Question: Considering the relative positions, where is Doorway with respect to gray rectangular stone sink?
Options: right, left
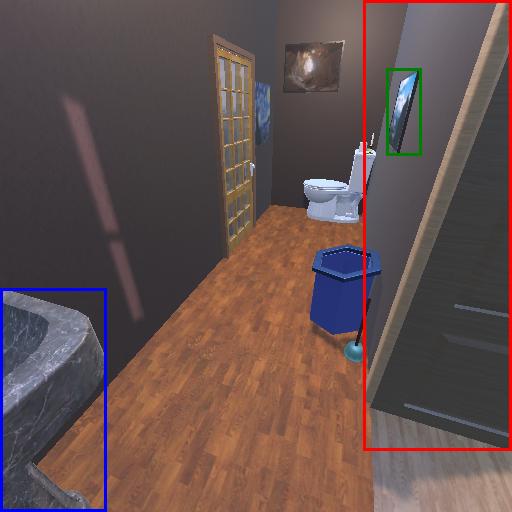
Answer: right